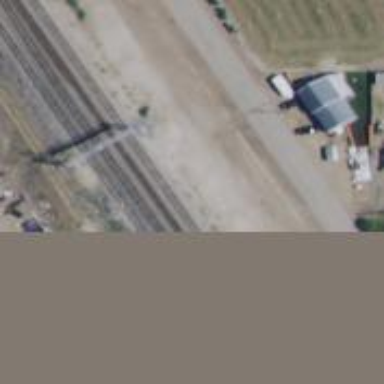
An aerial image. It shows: Railway signal.